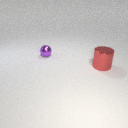
large red metal cylinder in front of small purple metal sphere